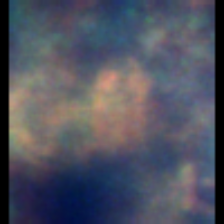
Taxon: Unknown_detritus
Group: Unknown